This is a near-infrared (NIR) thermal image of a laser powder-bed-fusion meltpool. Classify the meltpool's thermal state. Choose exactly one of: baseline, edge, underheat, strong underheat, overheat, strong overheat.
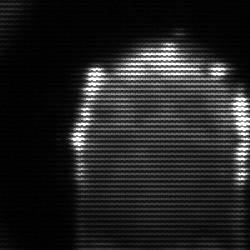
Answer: baseline